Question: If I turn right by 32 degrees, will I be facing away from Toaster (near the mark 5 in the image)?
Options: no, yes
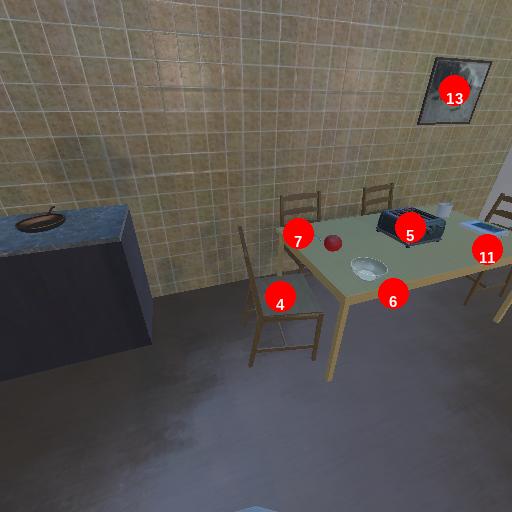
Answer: no